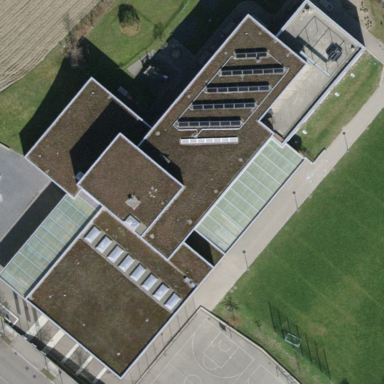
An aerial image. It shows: School building.